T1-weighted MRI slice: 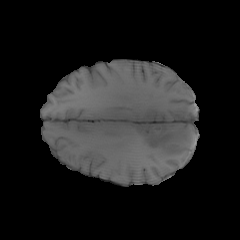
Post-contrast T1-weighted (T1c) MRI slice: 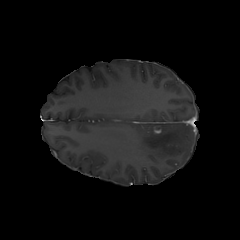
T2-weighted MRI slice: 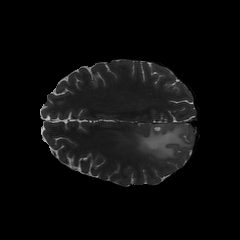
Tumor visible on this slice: yes